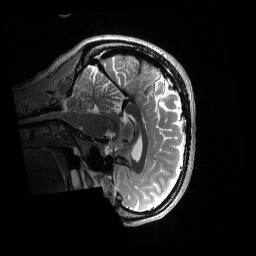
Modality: T2w
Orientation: sagittal
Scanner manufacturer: siemens
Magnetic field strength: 3 T
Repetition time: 3.2 s
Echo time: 0.563 s